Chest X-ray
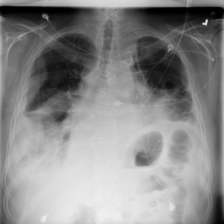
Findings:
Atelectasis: negative
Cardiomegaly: negative
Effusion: negative
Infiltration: positive
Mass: positive
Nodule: negative
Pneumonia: negative
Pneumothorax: negative
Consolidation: negative
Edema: negative
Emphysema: negative
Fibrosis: negative
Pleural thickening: positive
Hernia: negative